Question: I am studying the heap memory required by an embedded Neo4j database for storing a "big " graph. I wonder if I can say that the needed heap memory in MB (-Xmx???m) has to be at least:

with = the number of primitives.
Regards, Brice.
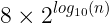
Answer: This depends on the OS you're running it on. If you're using Windows, then the data store is allocated on the heap, but if you're using any Unix system, the data store is mapped to memory outside the heap entirely, and so there's no need to tune the JVM heap for Neo4J specifically.